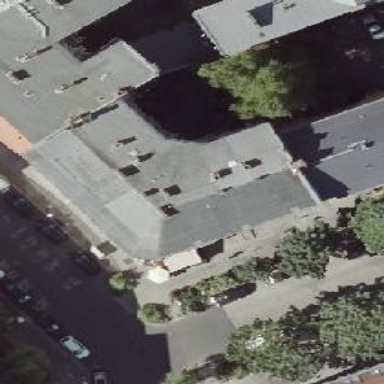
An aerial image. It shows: Pub.